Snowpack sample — Snodgrass Mountain, Crested Butte, Colorado (2/4/25, 12:06 PM MST)
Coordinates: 38.923, -106.968
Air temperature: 35 °F
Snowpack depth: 80 cm
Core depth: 10 cm
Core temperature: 32 °F
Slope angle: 14°, slope face: 78°
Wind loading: low
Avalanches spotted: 0
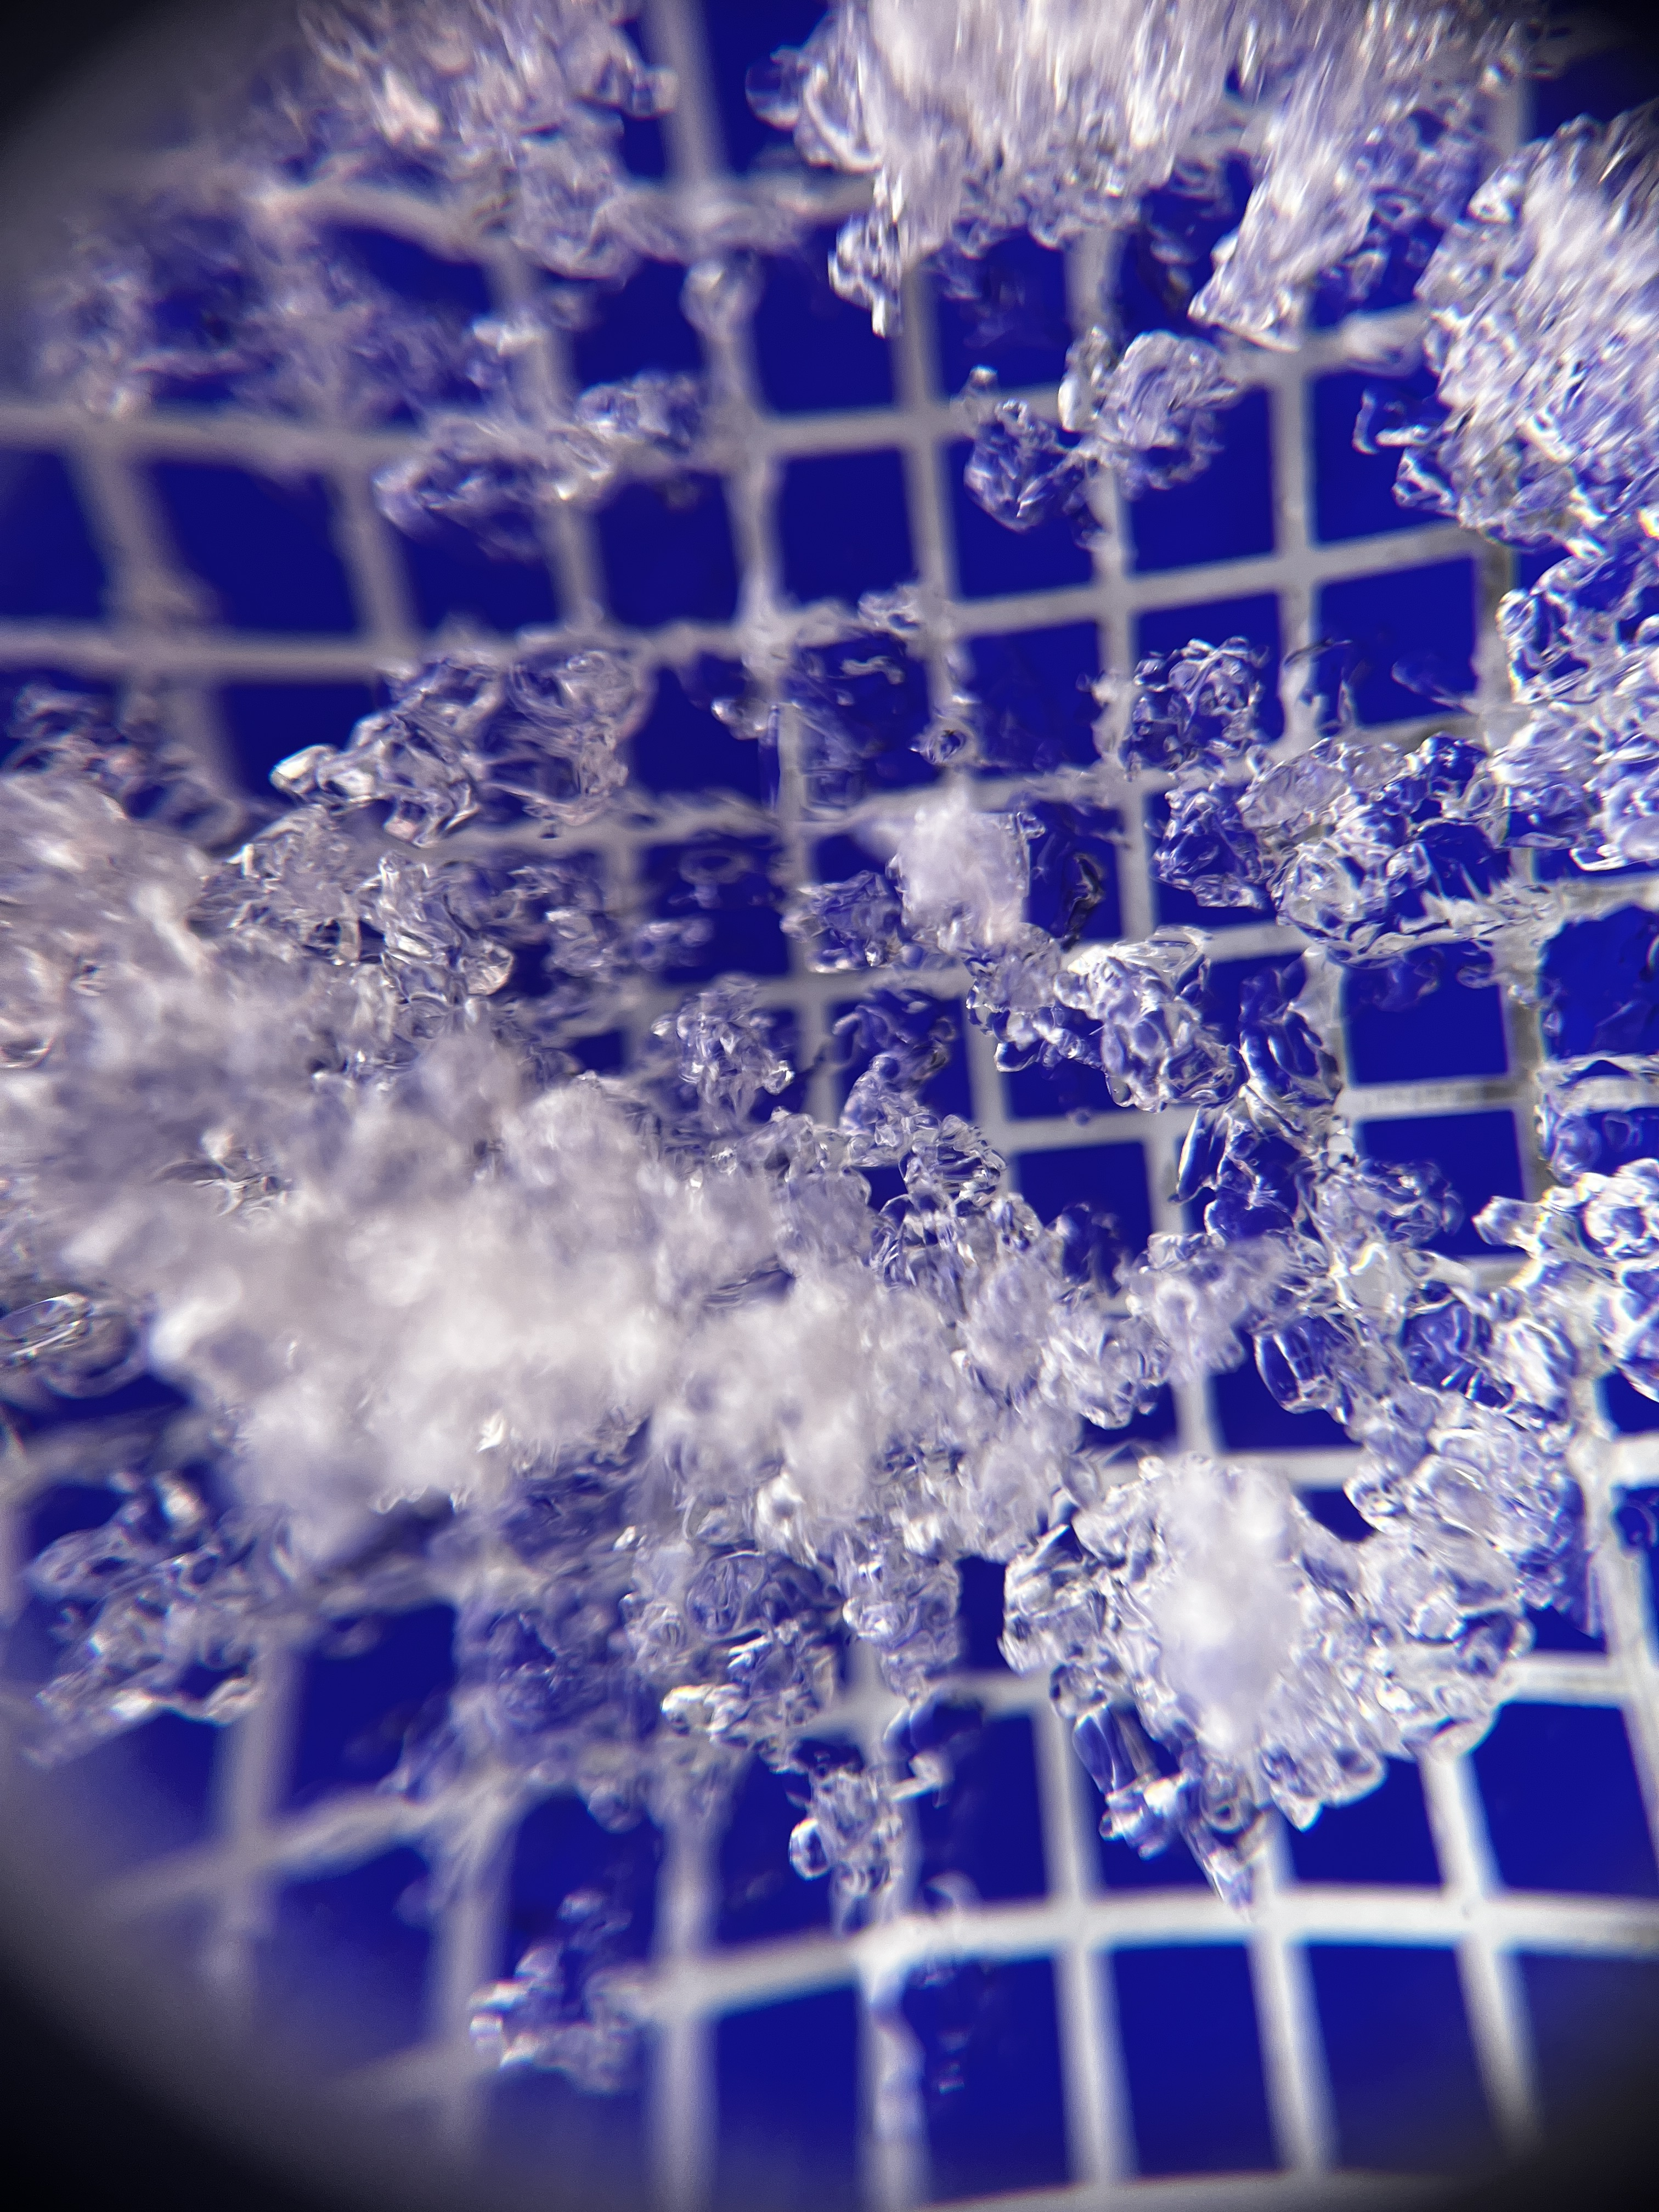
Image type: magnified_profile
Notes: No avalanches nearby, unusually warm weather for the last month reported by residents, Collected 25 yards from treeline